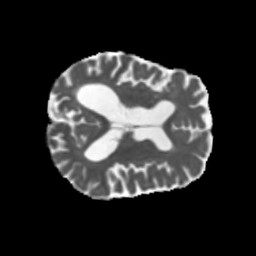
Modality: MD
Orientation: axial
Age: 75
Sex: male
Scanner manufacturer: siemens
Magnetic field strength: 3 T
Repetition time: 5.47 s
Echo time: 0.0854 s